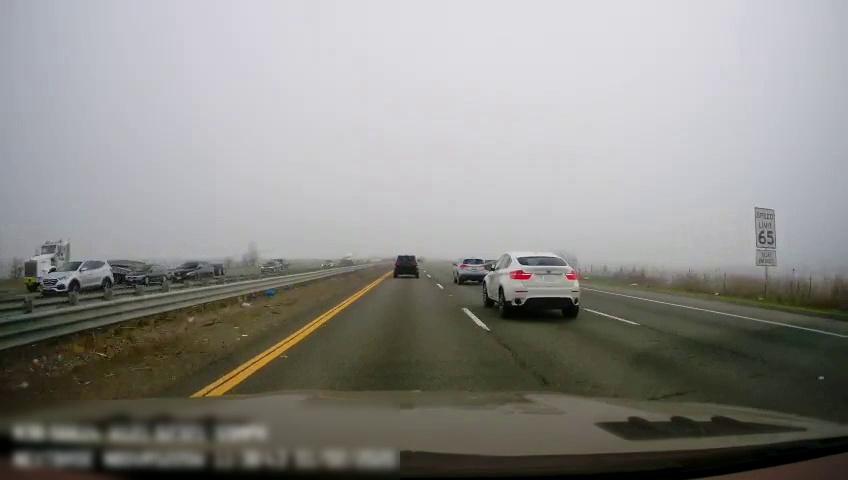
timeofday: Day
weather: Cloudy
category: Drivable Space
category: Drivable Space
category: Vehicles | Truck
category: Vehicles | SUV
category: Vehicles | Car
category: Vehicles | Car
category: Vehicles | Truck
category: Vehicles | Car
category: Vehicles | Car
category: Vehicles | Car
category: Vehicles | SUV
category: Vehicles | SUV
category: Vehicles | SUV
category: Lanes | Current Lane
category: Lanes | Current Lane
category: Lanes | Alternate Lane
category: Lanes | Alternate Lane
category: Lanes | Alternate Lane
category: Lanes | Opposite Lane
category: Traffic | Signs
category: Traffic | Signs